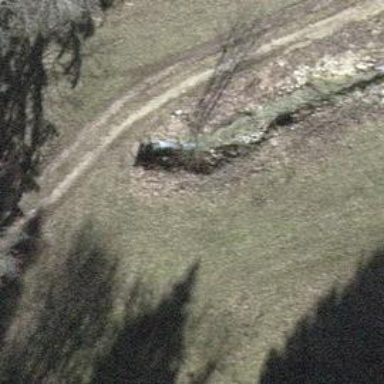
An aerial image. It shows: Culvert tunnel.